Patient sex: M
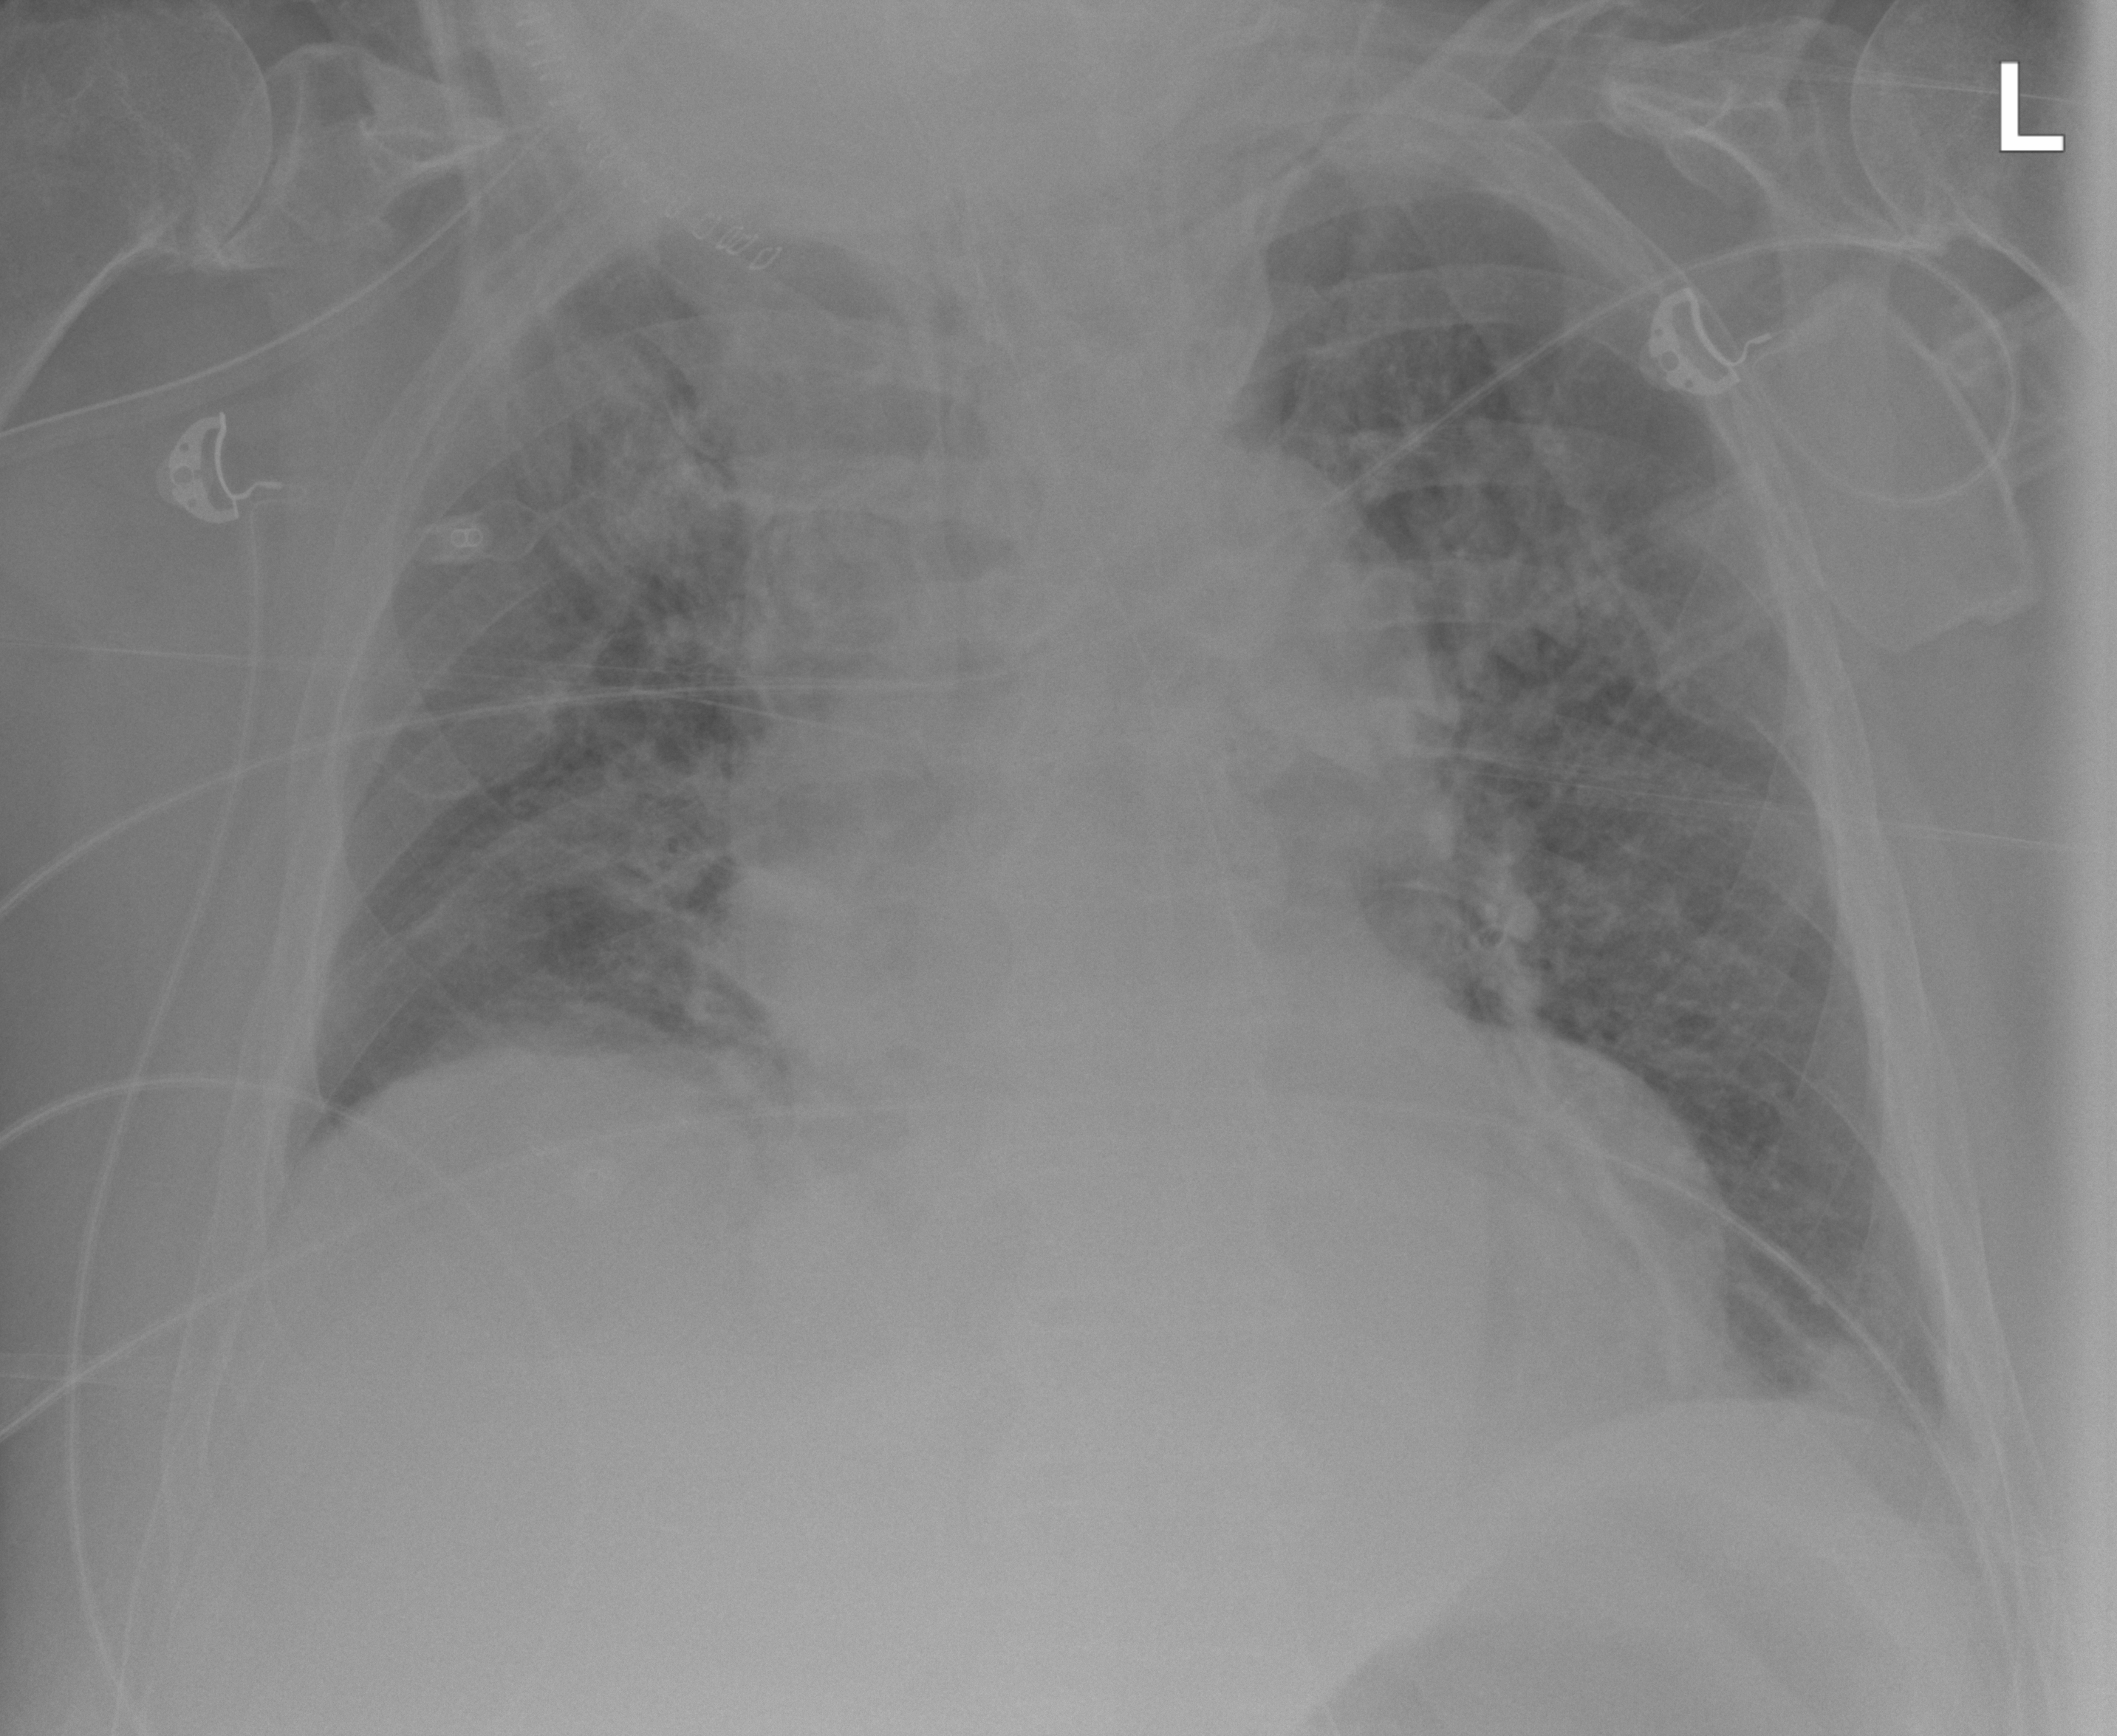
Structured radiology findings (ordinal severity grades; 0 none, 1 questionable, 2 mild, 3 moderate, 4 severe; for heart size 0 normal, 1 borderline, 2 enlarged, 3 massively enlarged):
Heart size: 0
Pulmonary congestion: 0
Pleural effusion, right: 0
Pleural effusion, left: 0
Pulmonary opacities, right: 0
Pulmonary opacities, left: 0
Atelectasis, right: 1
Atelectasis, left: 0